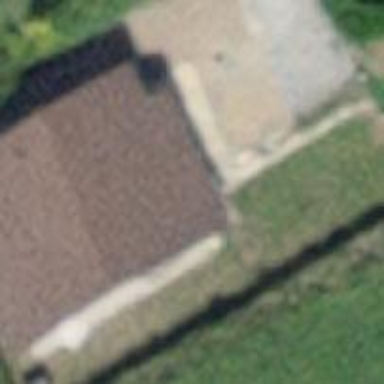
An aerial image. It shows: Simple house.